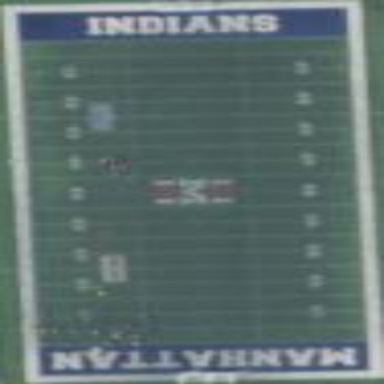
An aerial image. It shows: American football pitch.